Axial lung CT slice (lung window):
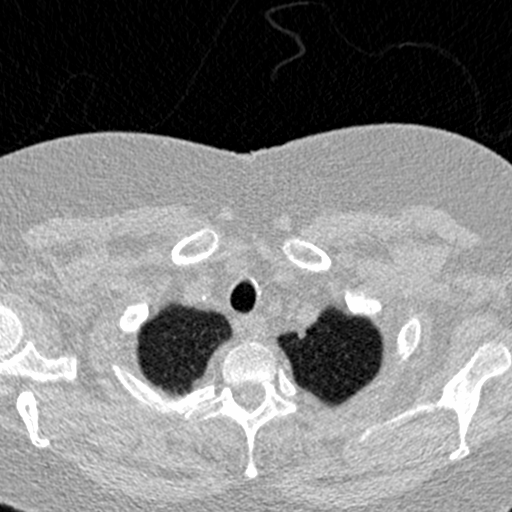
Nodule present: no